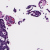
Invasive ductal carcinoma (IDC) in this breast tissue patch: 0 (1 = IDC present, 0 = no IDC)